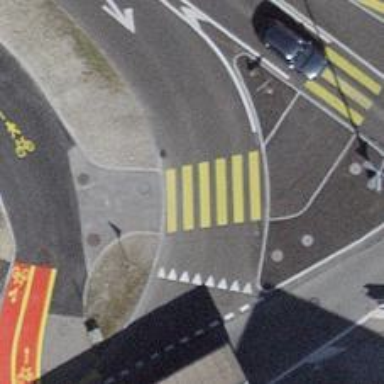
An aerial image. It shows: Pedestrian crossing with zebra markings on footway.